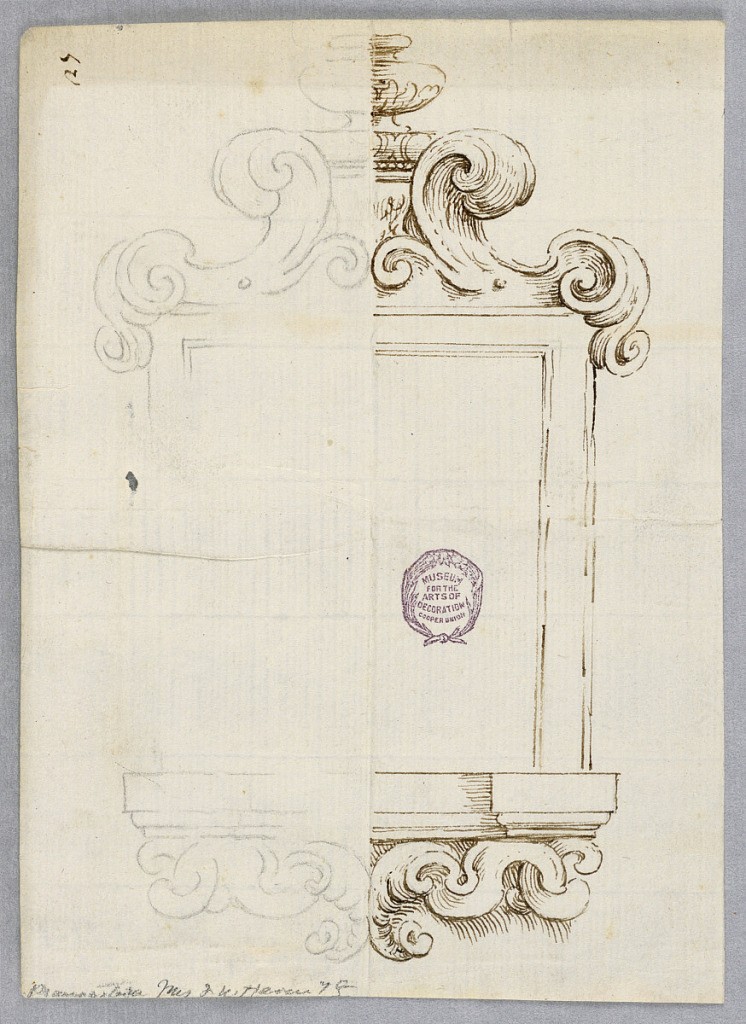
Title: Design for a Frame
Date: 1680–1720
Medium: Pen and brown ink, graphite on off-white laid paper
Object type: Drawing
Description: The left half in graphite, the right in ink. Strait sides with scrolls and a vase form above, and smaller scrolls below.